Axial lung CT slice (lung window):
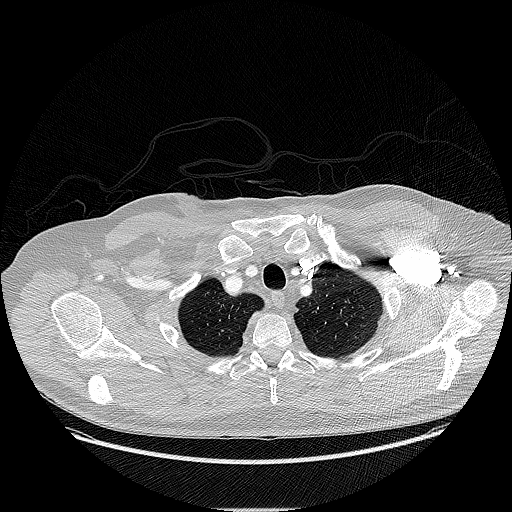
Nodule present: no